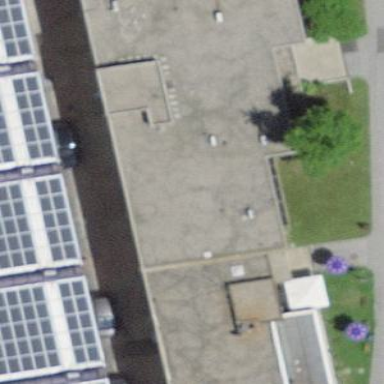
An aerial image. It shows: Industrial building.